Field crop: maize
Growth stage: 1
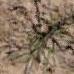
Species: salsola